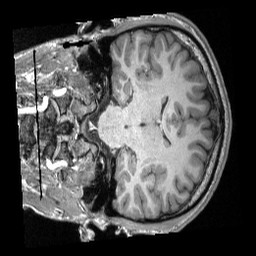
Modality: T1w
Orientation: coronal
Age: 21
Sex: male
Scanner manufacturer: siemens
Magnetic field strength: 3 T
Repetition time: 2.3 s
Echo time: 0.00308 s